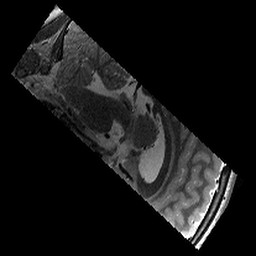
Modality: T2w
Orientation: sagittal
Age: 10
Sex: male
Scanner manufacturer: siemens
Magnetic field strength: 3 T
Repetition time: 9.23 s
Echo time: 0.067 s